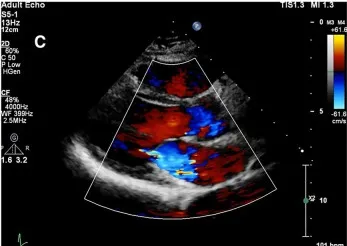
Still-frame images of the mitral and pulmonary valves on TTE (C,F) mild-to-moderate central mitral regurgitation was seen on both TTE and TEE with color Doppler.
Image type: radiology (ultrasound)